Field crop: tomato
Growth stage: 1
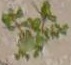
Species: portulaca